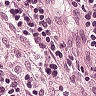
Metastatic tissue present: no